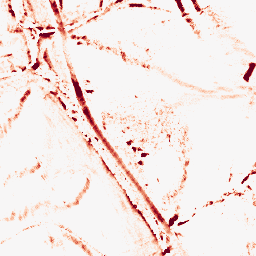
Category: morphological
Decomposition family: morphological_diamond
Decomposition parameters: operation: opening
radius: 5
Upsampling method: nearest
Upsampling parameters: scale: 2
Upsampling scale: 2